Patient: sex M, age 64
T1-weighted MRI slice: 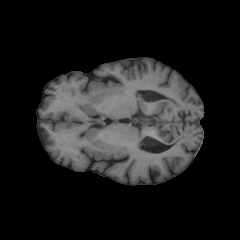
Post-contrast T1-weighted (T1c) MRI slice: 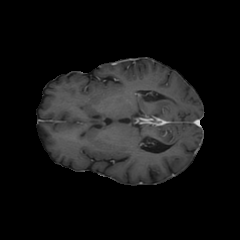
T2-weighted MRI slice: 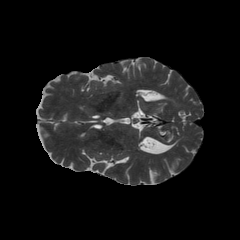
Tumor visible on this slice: no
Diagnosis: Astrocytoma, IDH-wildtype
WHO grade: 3